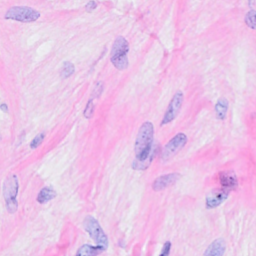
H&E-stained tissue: Breast